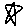
Label: star